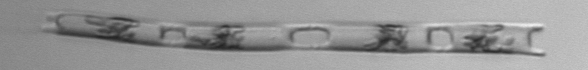
Label: Eucampia_morphytype1